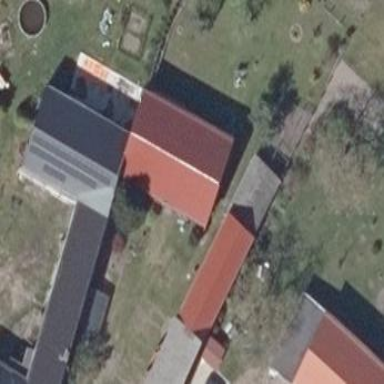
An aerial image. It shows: Farm building.